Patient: sex M, age 76
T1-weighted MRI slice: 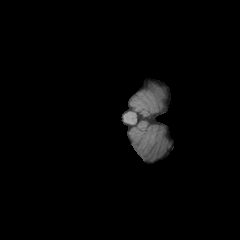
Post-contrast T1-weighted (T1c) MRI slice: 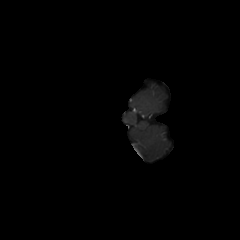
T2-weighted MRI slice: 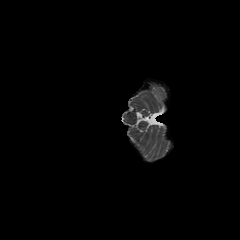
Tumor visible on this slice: no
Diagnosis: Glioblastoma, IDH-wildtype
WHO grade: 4